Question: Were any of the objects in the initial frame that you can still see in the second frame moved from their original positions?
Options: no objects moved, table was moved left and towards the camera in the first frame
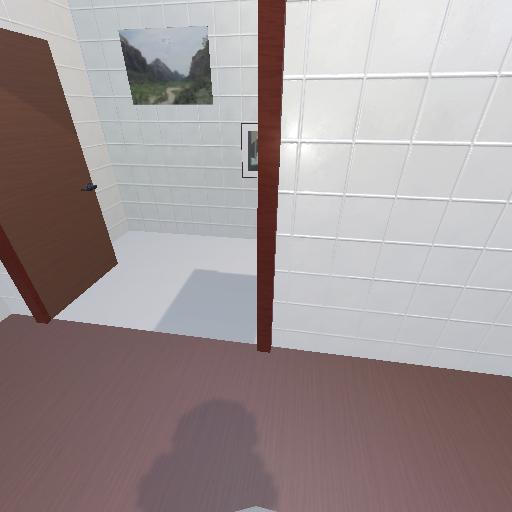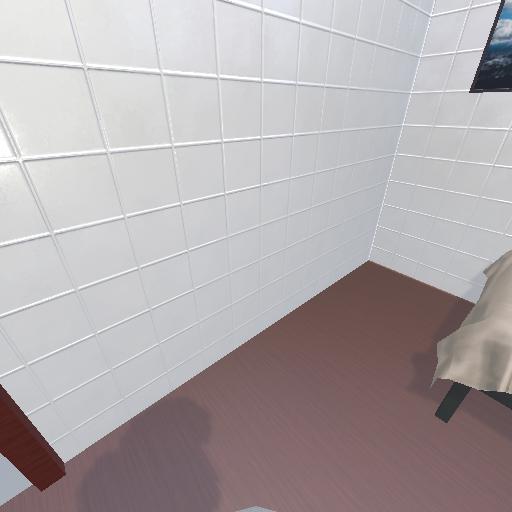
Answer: no objects moved